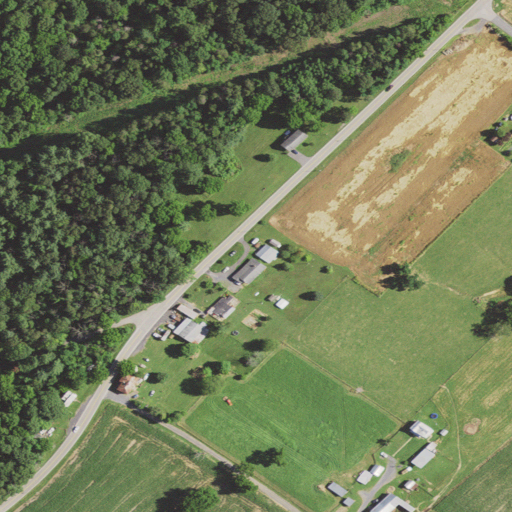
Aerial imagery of ridge(s) in Virginia named Oak Ridge containing pasture, open development, evergreen forest, deciduous forest, mixed forest, low intensity development, and cultivated crops